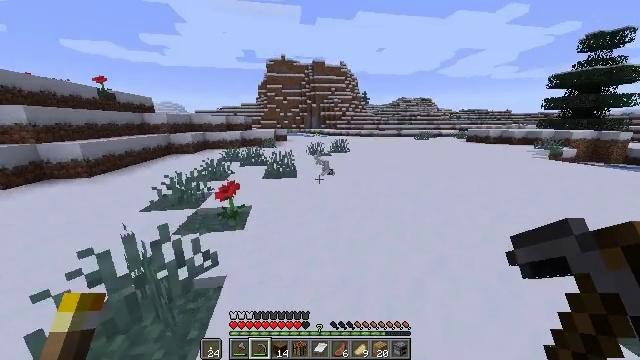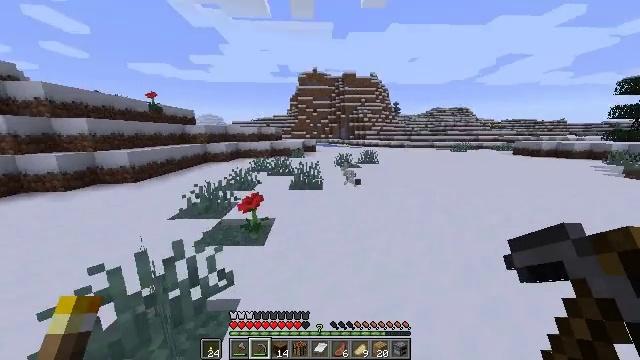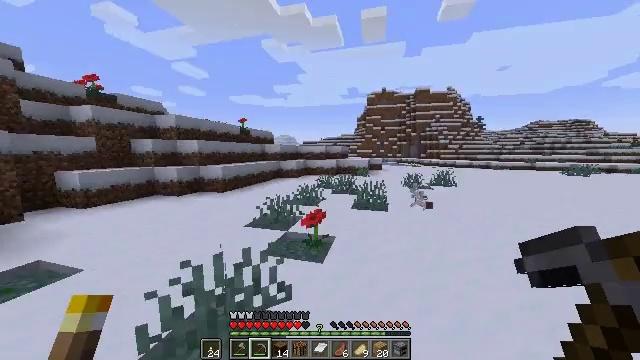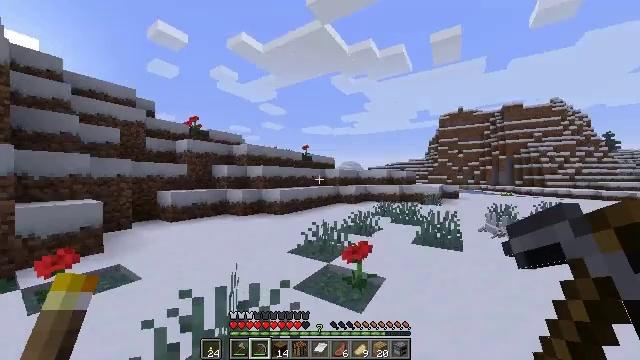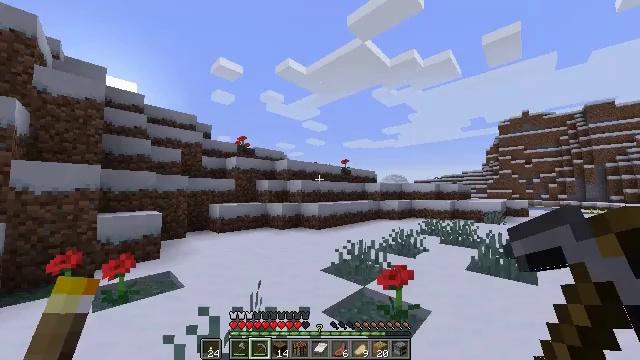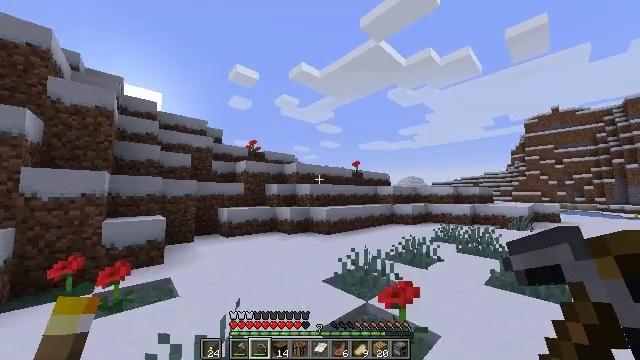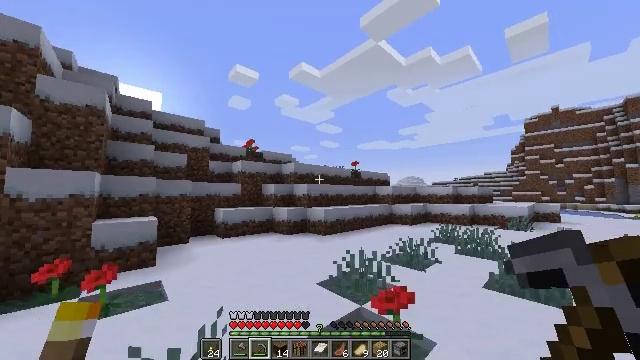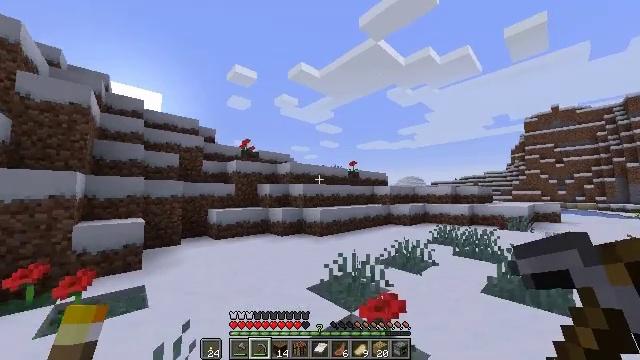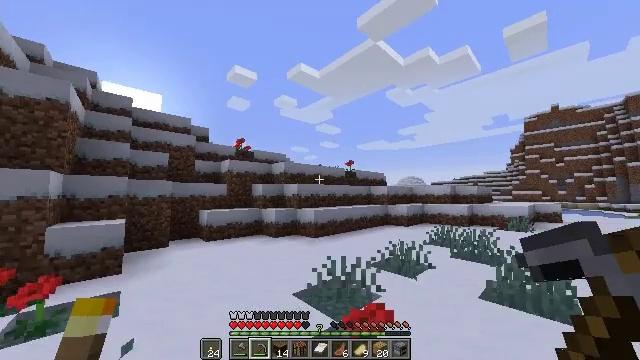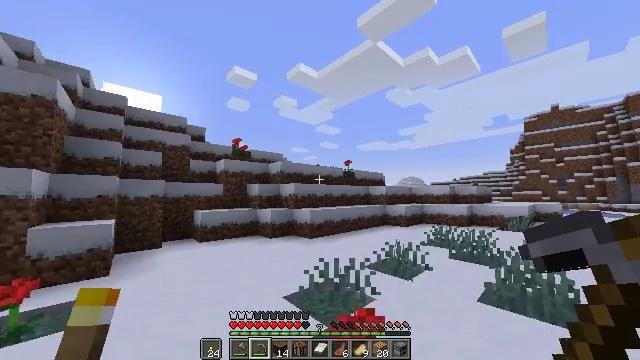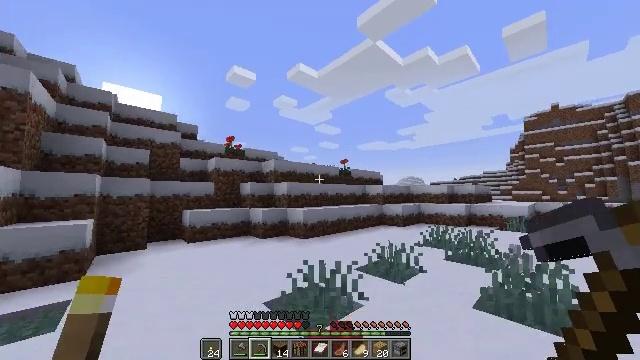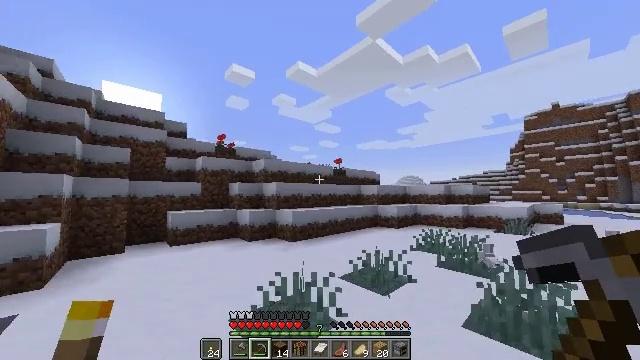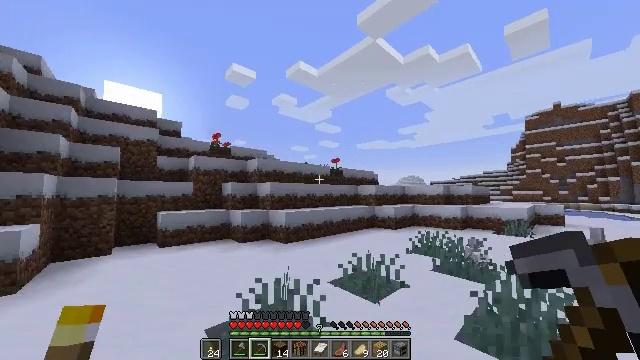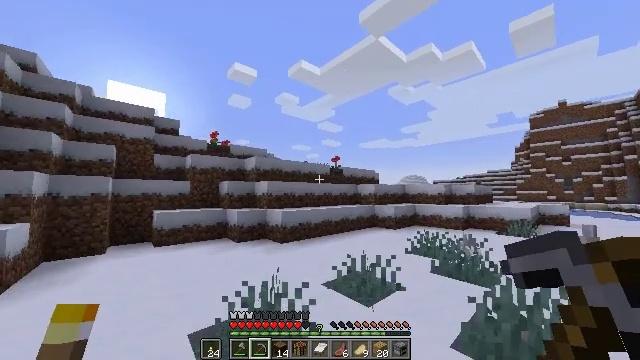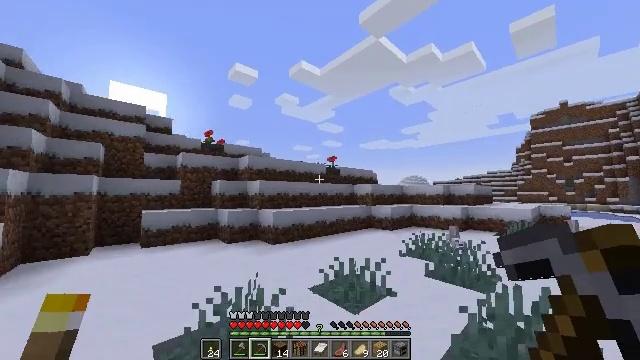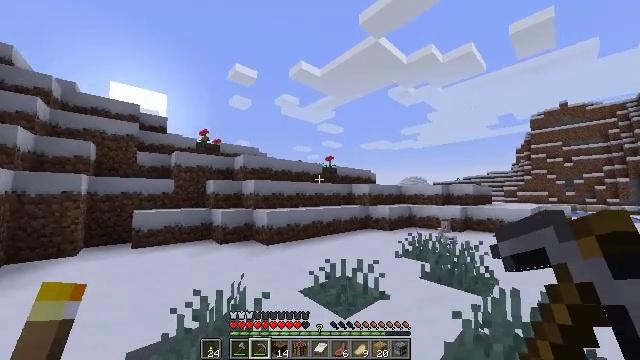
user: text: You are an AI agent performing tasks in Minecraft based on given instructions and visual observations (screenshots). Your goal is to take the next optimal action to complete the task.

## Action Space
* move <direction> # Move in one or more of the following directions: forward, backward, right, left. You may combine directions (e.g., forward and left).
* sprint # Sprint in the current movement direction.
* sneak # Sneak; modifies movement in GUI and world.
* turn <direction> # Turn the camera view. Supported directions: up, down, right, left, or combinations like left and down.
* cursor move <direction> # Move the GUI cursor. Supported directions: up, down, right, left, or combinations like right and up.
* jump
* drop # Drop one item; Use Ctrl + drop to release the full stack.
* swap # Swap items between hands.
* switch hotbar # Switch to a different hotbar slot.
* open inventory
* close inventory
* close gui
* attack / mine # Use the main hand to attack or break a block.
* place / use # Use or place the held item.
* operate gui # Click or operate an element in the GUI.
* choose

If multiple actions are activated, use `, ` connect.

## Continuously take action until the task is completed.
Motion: motion action
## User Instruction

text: Attack the ice to clear a path.
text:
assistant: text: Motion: move forward, turn left and up
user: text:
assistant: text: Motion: move forward and move right, turn left and up
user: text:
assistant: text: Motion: move forward and move right, turn left and up
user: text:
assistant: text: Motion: move forward and move right, turn left and up
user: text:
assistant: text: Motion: move forward and move right, turn left
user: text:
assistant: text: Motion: move forward and move right
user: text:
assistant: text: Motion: move forward and move right
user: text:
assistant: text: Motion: move forward and move right
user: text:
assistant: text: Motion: move forward and move right
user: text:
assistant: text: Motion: move forward and move right
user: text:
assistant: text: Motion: move forward and move right
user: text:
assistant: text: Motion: move forward and move right
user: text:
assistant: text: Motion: move forward and move right
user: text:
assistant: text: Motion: move forward and move right
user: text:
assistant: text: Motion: move forward and move right
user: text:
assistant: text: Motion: move forward and move right, turn right
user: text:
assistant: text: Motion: move forward and move right, turn right
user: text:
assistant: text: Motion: move forward and move right, turn right and down
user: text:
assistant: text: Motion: move forward, turn right and down
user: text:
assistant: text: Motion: move forward
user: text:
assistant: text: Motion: move forward
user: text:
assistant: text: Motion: move forward
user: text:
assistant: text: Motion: move forward
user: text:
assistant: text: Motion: move forward
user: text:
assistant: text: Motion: move forward
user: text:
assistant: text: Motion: move forward, turn right
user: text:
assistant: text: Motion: move forward, turn right
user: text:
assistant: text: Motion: move forward, turn right
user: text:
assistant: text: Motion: move forward, turn right
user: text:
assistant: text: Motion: move forward